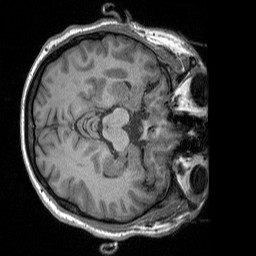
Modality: T1w
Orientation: axial
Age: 31
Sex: female
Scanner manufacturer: siemens
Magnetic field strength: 3 T
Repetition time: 1.9 s
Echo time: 0.00252 s